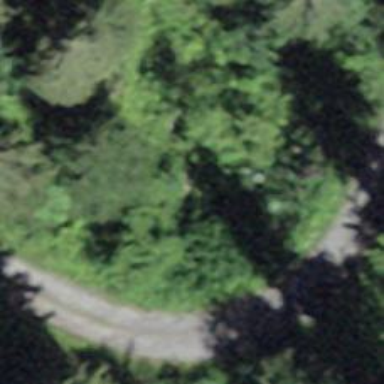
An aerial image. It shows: Culvert tunnel.